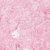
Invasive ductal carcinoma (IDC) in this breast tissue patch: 0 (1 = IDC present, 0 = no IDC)